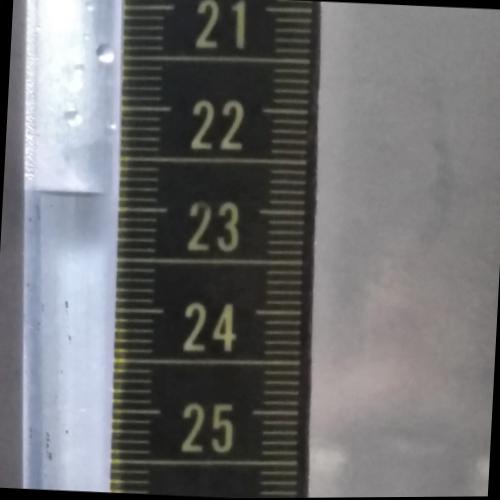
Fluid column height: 22.9 cm